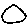
Label: circle